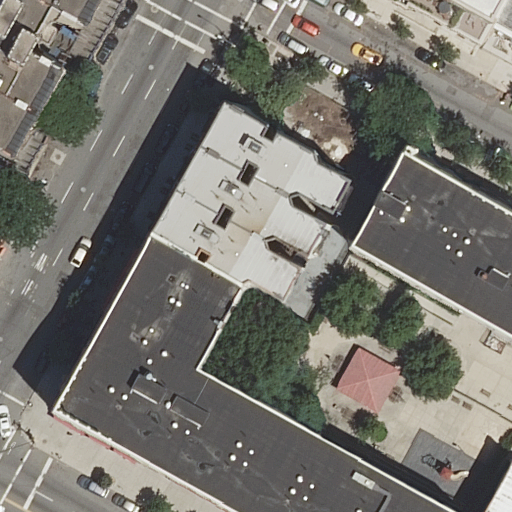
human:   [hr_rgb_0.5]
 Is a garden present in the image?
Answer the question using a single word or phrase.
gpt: yes

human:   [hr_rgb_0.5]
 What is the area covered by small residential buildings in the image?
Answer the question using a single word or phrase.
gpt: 198m2

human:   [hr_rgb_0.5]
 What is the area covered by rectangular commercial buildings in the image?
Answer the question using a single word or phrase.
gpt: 0m2

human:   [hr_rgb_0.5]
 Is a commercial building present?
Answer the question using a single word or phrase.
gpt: no

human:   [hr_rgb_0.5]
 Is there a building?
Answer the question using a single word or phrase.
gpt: yes

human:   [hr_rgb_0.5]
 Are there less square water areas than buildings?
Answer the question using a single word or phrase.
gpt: yes

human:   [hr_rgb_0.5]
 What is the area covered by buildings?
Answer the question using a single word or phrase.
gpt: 2819m2

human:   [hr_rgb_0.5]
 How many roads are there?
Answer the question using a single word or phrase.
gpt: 3

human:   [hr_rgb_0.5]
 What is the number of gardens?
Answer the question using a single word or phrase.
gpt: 1

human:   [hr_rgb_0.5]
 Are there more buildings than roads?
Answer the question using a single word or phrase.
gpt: yes

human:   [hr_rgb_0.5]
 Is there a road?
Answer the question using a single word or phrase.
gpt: yes

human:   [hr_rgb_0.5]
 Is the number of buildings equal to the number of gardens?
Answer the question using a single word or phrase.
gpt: no

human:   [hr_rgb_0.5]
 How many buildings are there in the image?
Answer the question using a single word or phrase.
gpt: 10

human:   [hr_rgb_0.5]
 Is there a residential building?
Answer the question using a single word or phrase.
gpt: yes

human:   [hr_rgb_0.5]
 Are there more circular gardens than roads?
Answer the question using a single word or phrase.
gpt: no

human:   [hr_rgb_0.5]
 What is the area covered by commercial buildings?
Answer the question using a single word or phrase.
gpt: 0m2

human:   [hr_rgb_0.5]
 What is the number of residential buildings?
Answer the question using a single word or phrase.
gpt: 10

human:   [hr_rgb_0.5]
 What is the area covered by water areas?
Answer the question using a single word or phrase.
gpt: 0m2

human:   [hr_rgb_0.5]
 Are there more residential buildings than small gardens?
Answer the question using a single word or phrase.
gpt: yes

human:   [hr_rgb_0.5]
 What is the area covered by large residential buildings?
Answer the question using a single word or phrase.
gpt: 654m2

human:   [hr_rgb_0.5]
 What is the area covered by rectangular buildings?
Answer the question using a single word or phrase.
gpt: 1341m2

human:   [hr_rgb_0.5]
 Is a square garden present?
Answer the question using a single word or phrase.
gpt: no

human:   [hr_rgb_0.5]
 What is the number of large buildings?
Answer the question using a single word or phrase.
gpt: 1

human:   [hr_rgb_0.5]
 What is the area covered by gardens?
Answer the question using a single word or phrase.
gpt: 420m2

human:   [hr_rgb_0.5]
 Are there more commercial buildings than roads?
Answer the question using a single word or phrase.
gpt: no

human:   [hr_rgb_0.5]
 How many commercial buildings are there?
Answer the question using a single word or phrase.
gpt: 0

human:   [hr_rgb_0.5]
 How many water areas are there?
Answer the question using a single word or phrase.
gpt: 0

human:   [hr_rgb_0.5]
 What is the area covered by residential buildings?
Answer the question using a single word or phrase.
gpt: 2819m2

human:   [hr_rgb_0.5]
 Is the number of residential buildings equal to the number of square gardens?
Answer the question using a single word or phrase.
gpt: no

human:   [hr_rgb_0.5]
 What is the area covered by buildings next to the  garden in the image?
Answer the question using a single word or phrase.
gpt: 2819m2

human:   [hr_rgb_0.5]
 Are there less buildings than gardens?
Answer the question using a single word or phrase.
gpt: no

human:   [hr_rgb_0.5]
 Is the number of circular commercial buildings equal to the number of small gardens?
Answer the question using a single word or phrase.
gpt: yes

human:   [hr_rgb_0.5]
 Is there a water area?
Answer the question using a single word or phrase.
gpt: no

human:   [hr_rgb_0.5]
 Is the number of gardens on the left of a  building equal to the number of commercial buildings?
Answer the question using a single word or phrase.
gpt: no

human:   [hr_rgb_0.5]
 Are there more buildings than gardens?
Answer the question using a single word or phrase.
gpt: yes

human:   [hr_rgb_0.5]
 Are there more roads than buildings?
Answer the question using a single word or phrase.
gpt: no

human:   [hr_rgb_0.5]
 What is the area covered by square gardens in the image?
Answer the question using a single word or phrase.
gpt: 0m2

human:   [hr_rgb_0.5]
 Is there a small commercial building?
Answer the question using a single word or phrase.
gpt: no

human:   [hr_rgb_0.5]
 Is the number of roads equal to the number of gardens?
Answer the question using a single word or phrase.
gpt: no

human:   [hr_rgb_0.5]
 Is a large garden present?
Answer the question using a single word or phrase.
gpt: no

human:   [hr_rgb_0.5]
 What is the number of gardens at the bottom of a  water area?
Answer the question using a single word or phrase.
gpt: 0

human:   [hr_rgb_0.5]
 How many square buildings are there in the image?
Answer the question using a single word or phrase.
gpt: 0

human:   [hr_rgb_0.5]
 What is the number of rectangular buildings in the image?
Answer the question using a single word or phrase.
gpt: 5

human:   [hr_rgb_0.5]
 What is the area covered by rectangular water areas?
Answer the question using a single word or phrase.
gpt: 0m2

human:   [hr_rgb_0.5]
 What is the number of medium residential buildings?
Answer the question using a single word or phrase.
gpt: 6

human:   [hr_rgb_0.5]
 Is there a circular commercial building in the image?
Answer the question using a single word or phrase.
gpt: no

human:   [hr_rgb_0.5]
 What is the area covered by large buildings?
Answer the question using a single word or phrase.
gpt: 654m2

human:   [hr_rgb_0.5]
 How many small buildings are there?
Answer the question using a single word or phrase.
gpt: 3

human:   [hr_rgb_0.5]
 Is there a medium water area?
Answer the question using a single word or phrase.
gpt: no

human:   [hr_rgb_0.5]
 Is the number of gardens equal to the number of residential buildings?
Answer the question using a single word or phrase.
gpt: no

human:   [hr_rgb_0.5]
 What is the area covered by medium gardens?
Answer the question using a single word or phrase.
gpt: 420m2

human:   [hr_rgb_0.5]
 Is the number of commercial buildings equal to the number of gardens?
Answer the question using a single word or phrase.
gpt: no

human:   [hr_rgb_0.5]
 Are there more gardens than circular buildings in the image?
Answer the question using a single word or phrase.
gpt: yes

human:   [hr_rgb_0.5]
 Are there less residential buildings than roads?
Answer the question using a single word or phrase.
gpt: no

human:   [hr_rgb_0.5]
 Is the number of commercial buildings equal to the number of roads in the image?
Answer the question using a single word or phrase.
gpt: no

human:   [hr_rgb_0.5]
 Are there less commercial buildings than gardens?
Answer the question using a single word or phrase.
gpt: yes

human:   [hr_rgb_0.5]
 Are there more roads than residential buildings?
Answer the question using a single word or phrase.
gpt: no

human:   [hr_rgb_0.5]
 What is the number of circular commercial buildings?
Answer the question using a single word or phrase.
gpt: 0

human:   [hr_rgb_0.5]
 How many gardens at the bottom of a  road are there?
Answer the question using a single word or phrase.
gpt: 0

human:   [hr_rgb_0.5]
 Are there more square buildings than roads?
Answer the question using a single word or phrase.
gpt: no

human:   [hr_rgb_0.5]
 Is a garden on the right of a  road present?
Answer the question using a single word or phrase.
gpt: yes

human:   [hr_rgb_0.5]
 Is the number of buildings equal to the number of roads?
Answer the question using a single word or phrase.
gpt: no

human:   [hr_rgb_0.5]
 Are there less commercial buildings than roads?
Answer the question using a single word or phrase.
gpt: yes

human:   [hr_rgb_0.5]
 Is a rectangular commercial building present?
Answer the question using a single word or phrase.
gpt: no